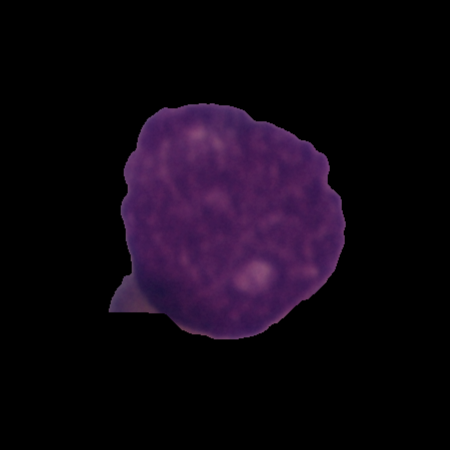
Label: cancer